Field crop: tomato
Growth stage: 2
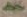
Species: solanum